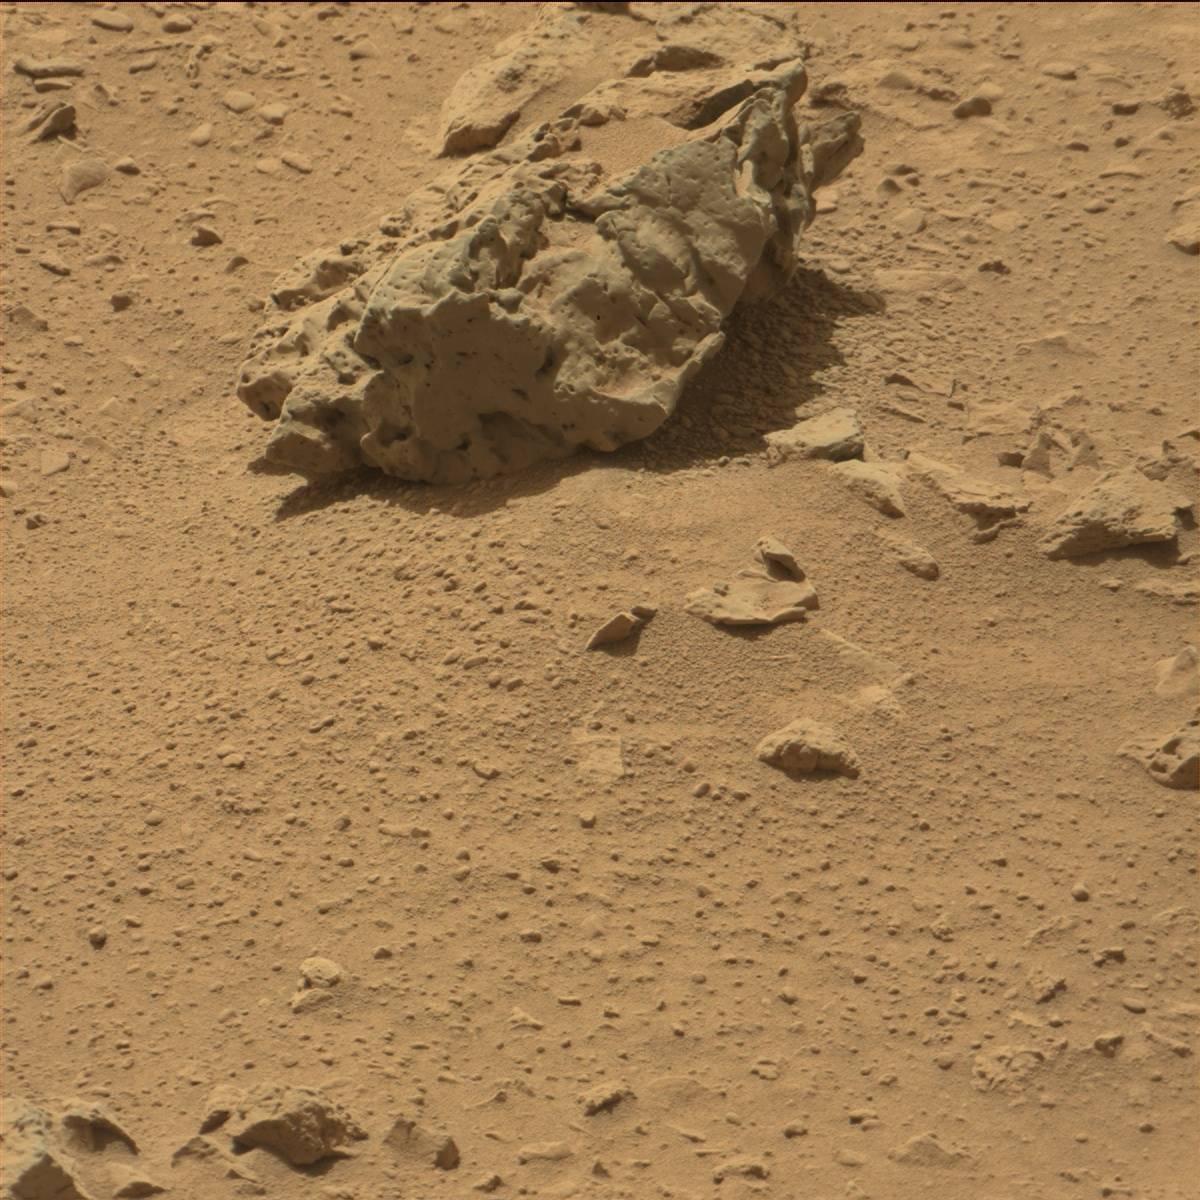
Terrain classes present: Bedrock, Sand / Soil